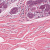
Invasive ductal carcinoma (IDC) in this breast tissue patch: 0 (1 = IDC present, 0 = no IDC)